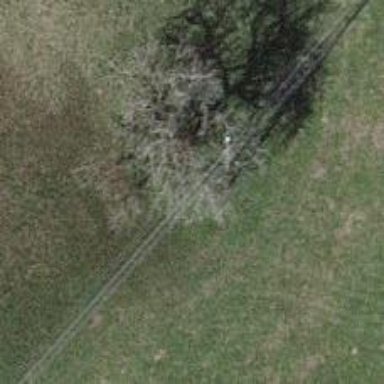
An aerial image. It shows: Power pole.